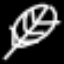
Label: leaf